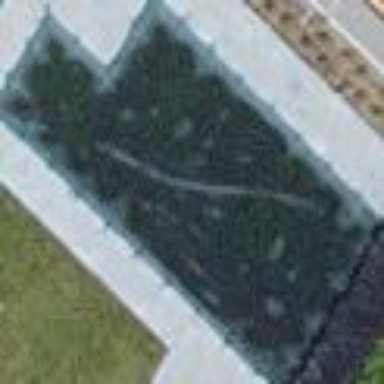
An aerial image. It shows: Swimming pool located in leisure land.